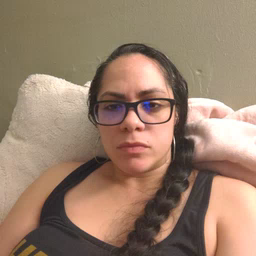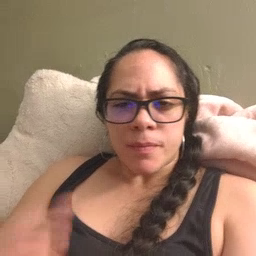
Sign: penny